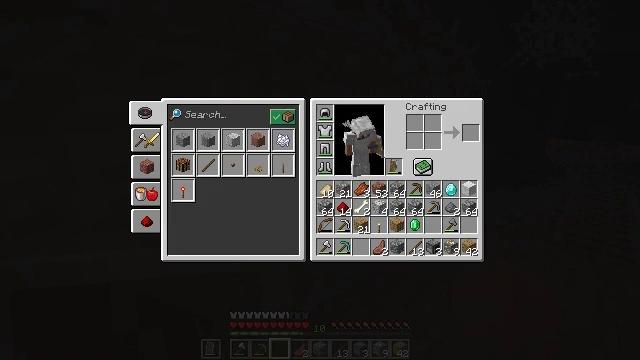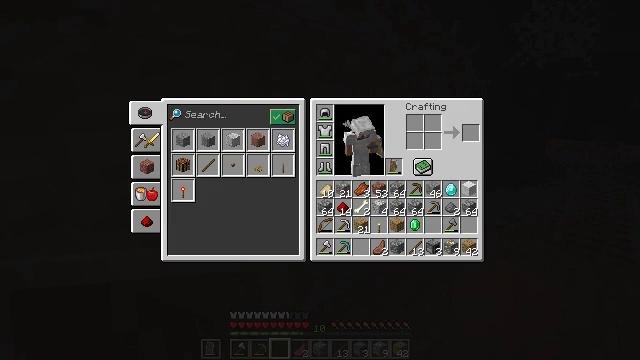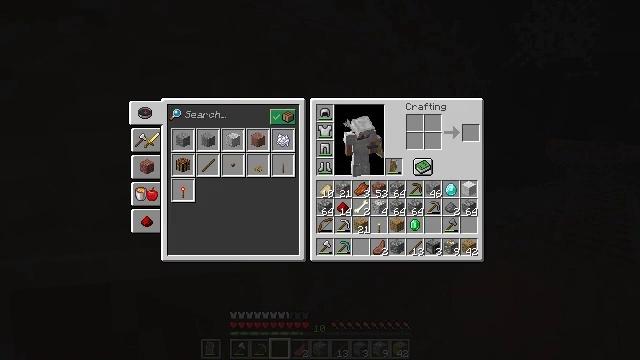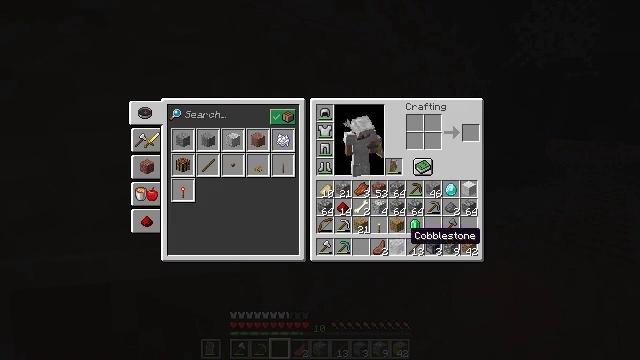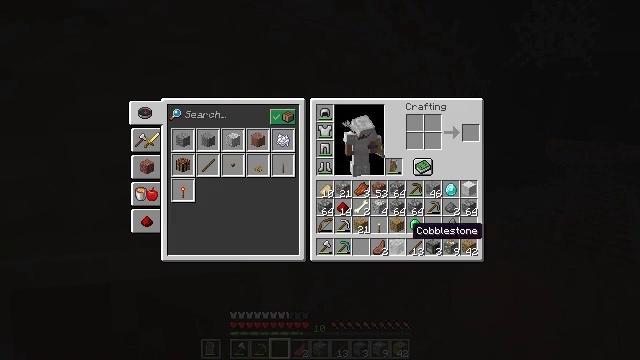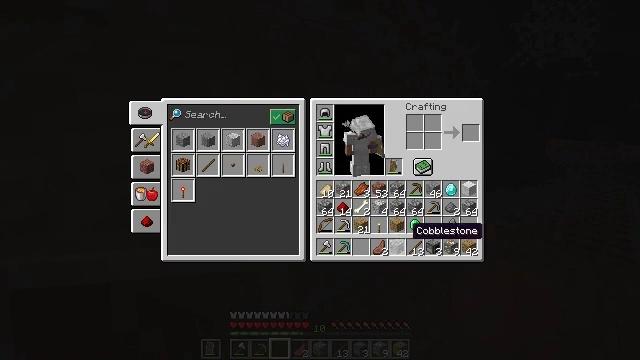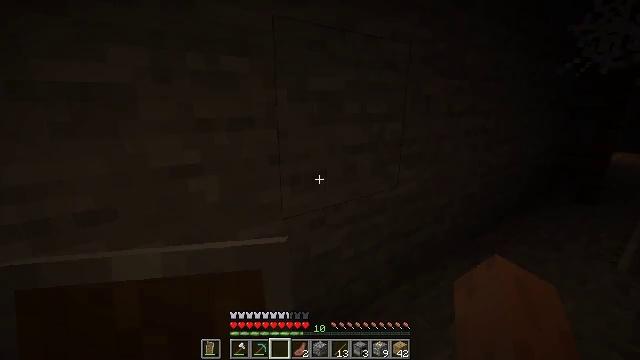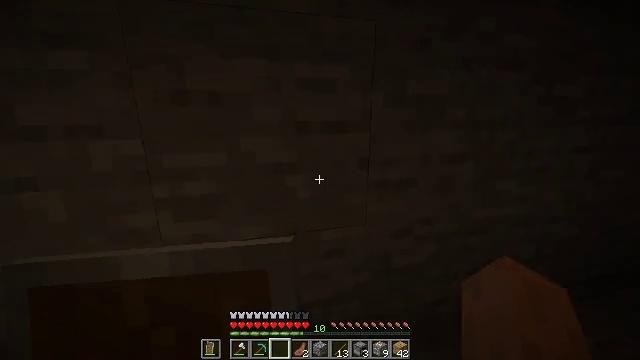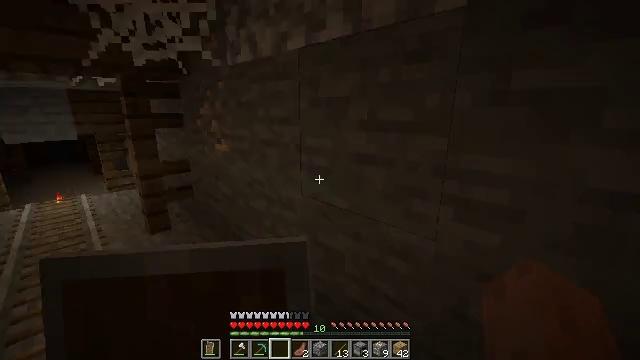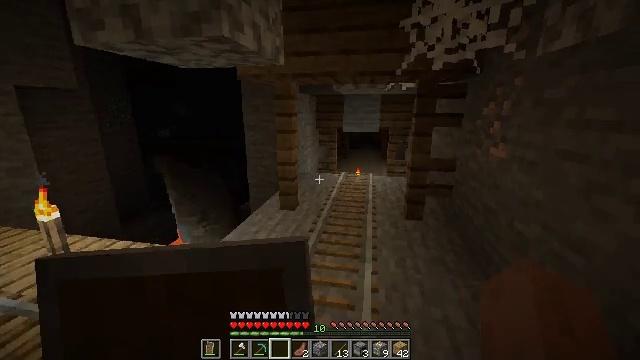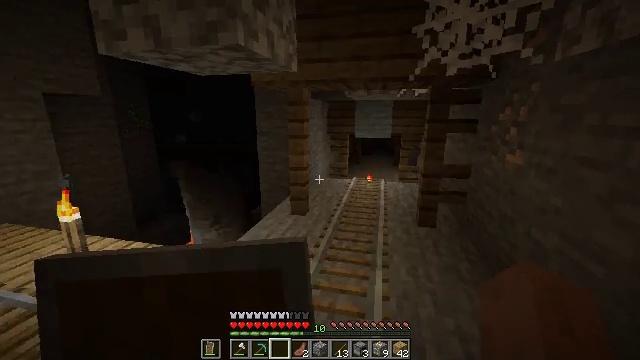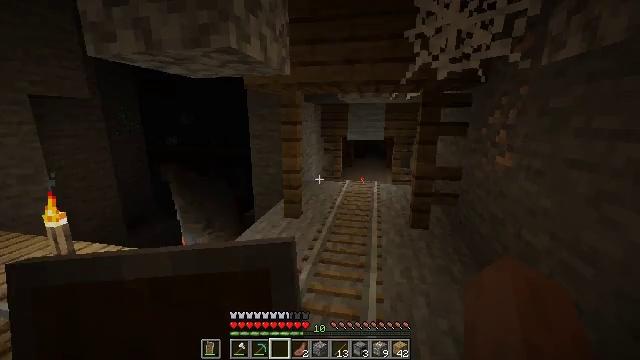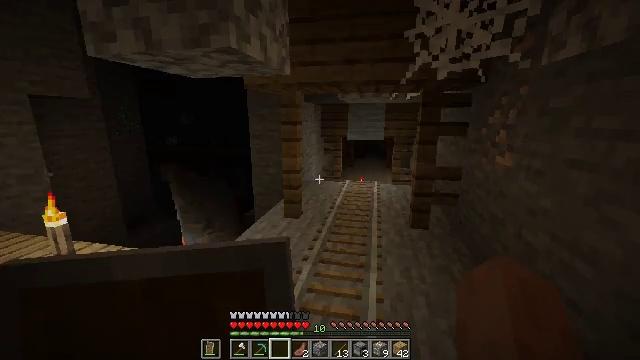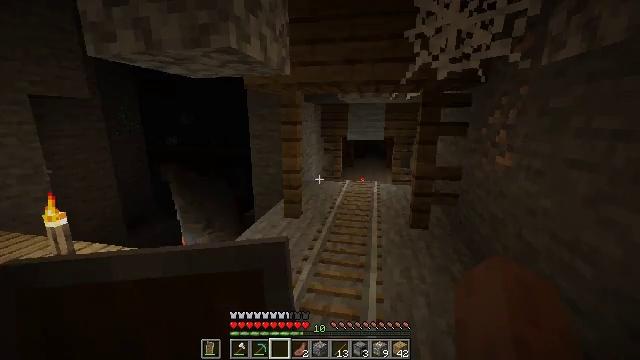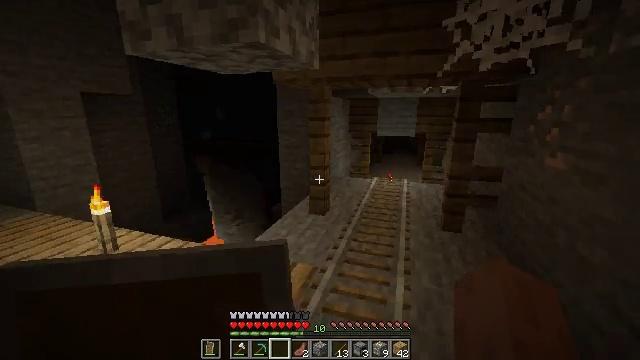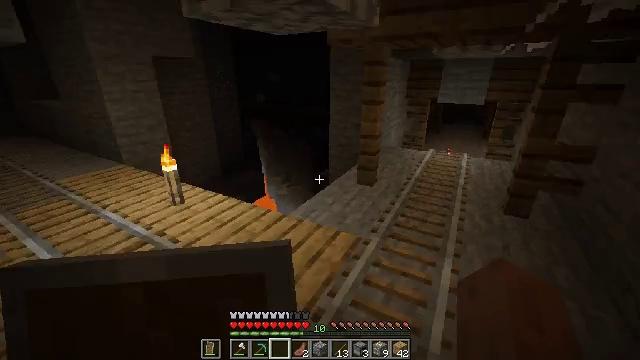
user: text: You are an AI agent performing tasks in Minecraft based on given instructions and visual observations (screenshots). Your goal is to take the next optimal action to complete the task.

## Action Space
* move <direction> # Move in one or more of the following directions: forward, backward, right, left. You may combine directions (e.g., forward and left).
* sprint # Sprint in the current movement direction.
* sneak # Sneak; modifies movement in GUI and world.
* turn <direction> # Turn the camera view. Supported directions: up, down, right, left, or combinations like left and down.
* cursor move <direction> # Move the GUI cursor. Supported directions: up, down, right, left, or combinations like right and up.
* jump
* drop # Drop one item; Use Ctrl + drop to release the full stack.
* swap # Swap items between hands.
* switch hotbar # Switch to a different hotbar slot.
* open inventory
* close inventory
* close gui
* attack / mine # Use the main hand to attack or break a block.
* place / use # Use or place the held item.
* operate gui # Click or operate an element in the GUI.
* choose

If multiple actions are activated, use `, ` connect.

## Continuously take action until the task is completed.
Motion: motion action
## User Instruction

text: Remove iron ore from the inventory.
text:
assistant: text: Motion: sneak
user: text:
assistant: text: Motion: sneak, cursor move up
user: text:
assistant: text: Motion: sneak, cursor move right and up
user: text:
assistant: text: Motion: sneak
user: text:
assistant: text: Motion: sneak
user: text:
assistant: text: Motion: cursor move left and up, close inventory
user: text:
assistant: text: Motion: turn left, close inventory
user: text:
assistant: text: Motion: turn left
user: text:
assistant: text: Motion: turn left
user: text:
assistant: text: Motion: turn left and up
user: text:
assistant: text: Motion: turn right
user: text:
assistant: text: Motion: no_op
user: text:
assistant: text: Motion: no_op
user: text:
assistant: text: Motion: move forward, turn left and down
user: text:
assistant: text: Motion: move forward, turn left and down
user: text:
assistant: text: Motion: move forward, turn left and down
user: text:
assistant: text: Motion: move forward, turn left and down
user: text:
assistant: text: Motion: move forward, turn left
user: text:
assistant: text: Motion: move forward
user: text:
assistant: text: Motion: move forward, turn up
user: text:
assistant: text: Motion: move forward, turn up
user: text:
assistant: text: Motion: move forward
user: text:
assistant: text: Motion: move forward
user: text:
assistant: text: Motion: move forward
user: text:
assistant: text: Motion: move forward, turn left and down
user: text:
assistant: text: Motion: move forward, turn left and down
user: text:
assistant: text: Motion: move forward, turn left and down
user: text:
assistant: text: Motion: move forward, turn down
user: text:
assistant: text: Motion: turn right and down
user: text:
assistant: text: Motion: turn right and down